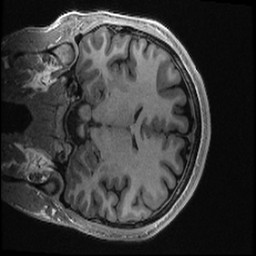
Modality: T1w
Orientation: coronal
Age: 26
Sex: male